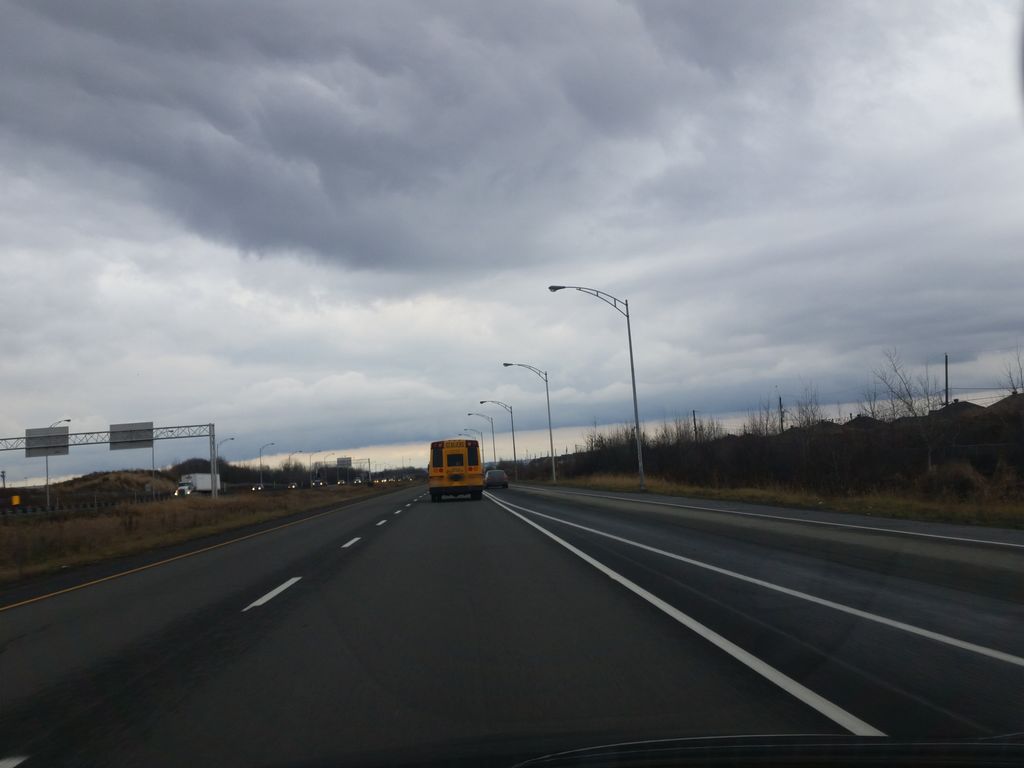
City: quebec_city